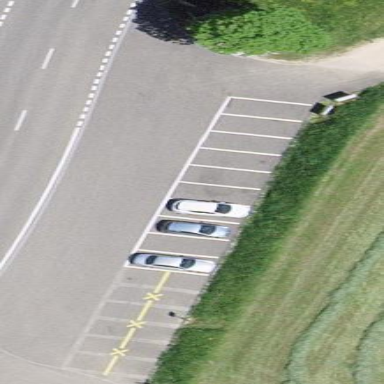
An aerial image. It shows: Parking available on the street side.